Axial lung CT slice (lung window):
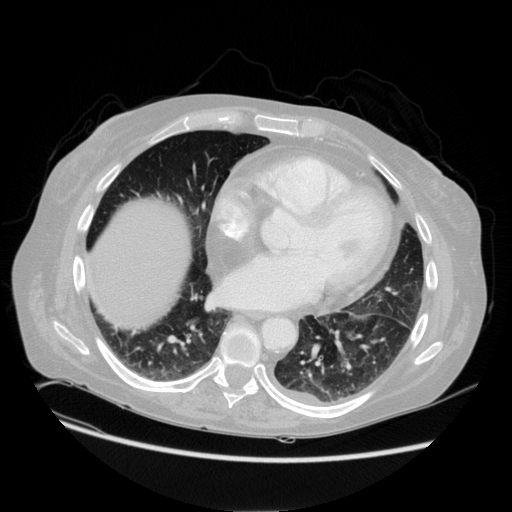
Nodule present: no